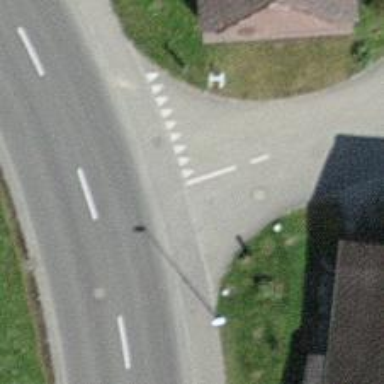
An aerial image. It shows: Road with "give way" sign.